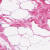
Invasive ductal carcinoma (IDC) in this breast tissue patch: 0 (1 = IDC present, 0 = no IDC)